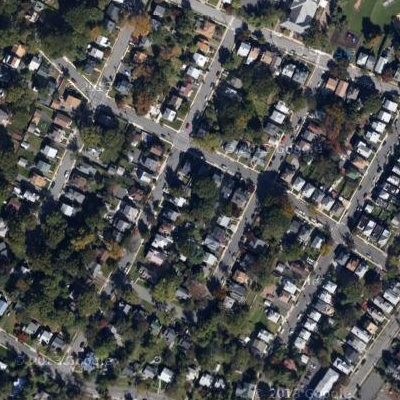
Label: Resident